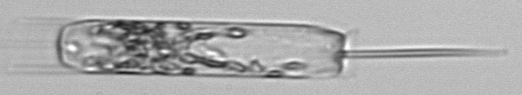
Label: Ditylum_brightwellii